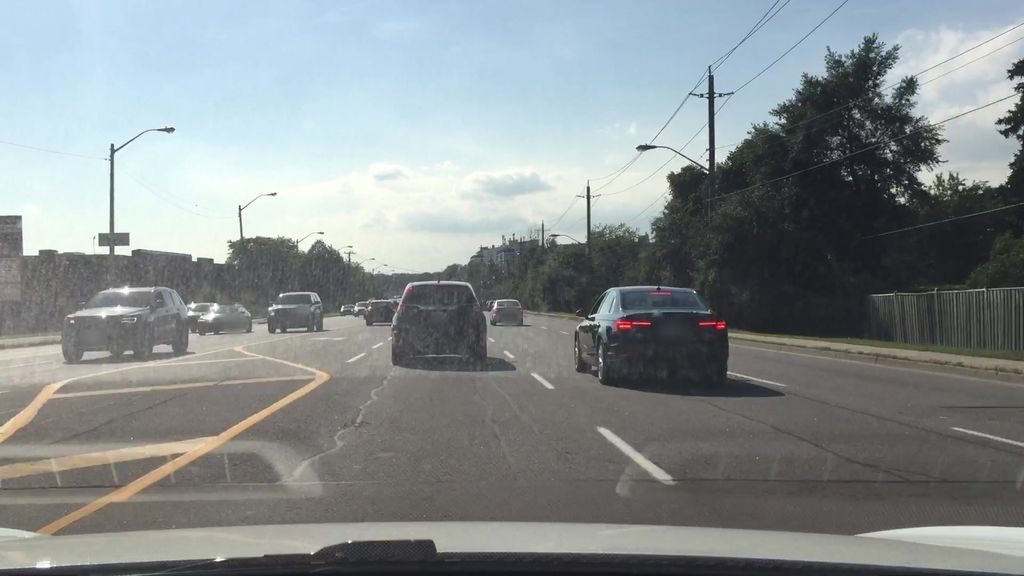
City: toronto